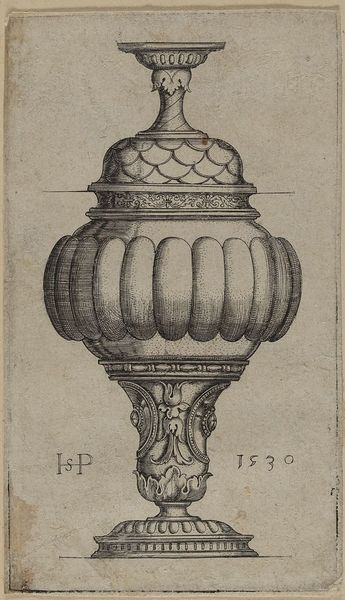
Titel: Doppelpokal
Künstler: Hans Sebald Beham
Standort: Hamburg
Institution: Museum für Kunst und Gewerbe Hamburg
Schlagwörter: barock, renaissance, rokoko, schuppen, krug, vase, papier, grafik, graphik, fotografie, photographie, becher, druckgraphik, druckgrafik, radierung, kunstgewerbe, schnörkel, pokal, kunsthandwerk, akanthus, tiefdruck, gerippt, reproduktionen, acanthus, industriedesign, druckerzeugnisse, gefäß, behälter, ornamentstich, vorlageblätter, doppelpokal, akanthusornament